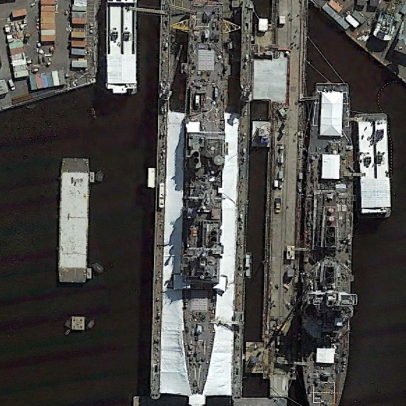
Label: cruiser